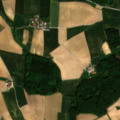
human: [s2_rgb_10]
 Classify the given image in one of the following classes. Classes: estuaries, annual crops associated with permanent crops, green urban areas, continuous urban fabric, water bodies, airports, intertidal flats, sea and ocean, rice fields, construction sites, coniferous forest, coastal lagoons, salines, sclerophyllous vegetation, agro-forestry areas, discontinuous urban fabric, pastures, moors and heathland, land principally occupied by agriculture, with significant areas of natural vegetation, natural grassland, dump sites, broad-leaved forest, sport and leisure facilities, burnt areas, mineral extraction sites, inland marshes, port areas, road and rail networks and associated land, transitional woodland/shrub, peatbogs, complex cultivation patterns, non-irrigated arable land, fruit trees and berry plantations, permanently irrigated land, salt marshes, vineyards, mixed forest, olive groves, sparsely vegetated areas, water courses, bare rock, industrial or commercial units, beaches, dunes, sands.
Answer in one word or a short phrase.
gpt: non-irrigated arable land, complex cultivation patterns, broad-leaved forest, mixed forest